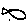
Label: fish